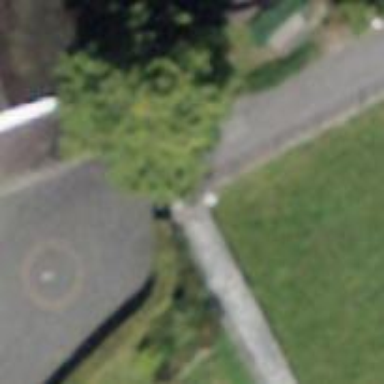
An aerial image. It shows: Road with steps.